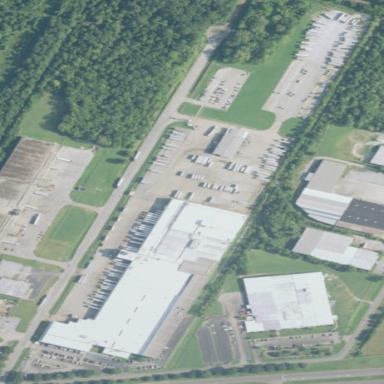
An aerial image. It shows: Industrial area with warehouse.